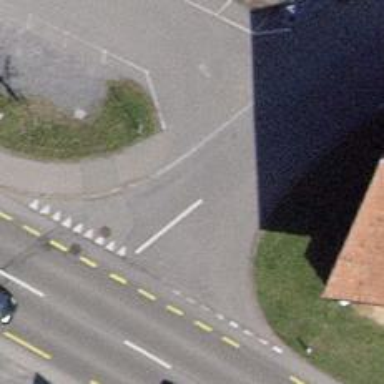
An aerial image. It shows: Road with "give way" sign.